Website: ulta-beauty
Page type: delivery-shipping
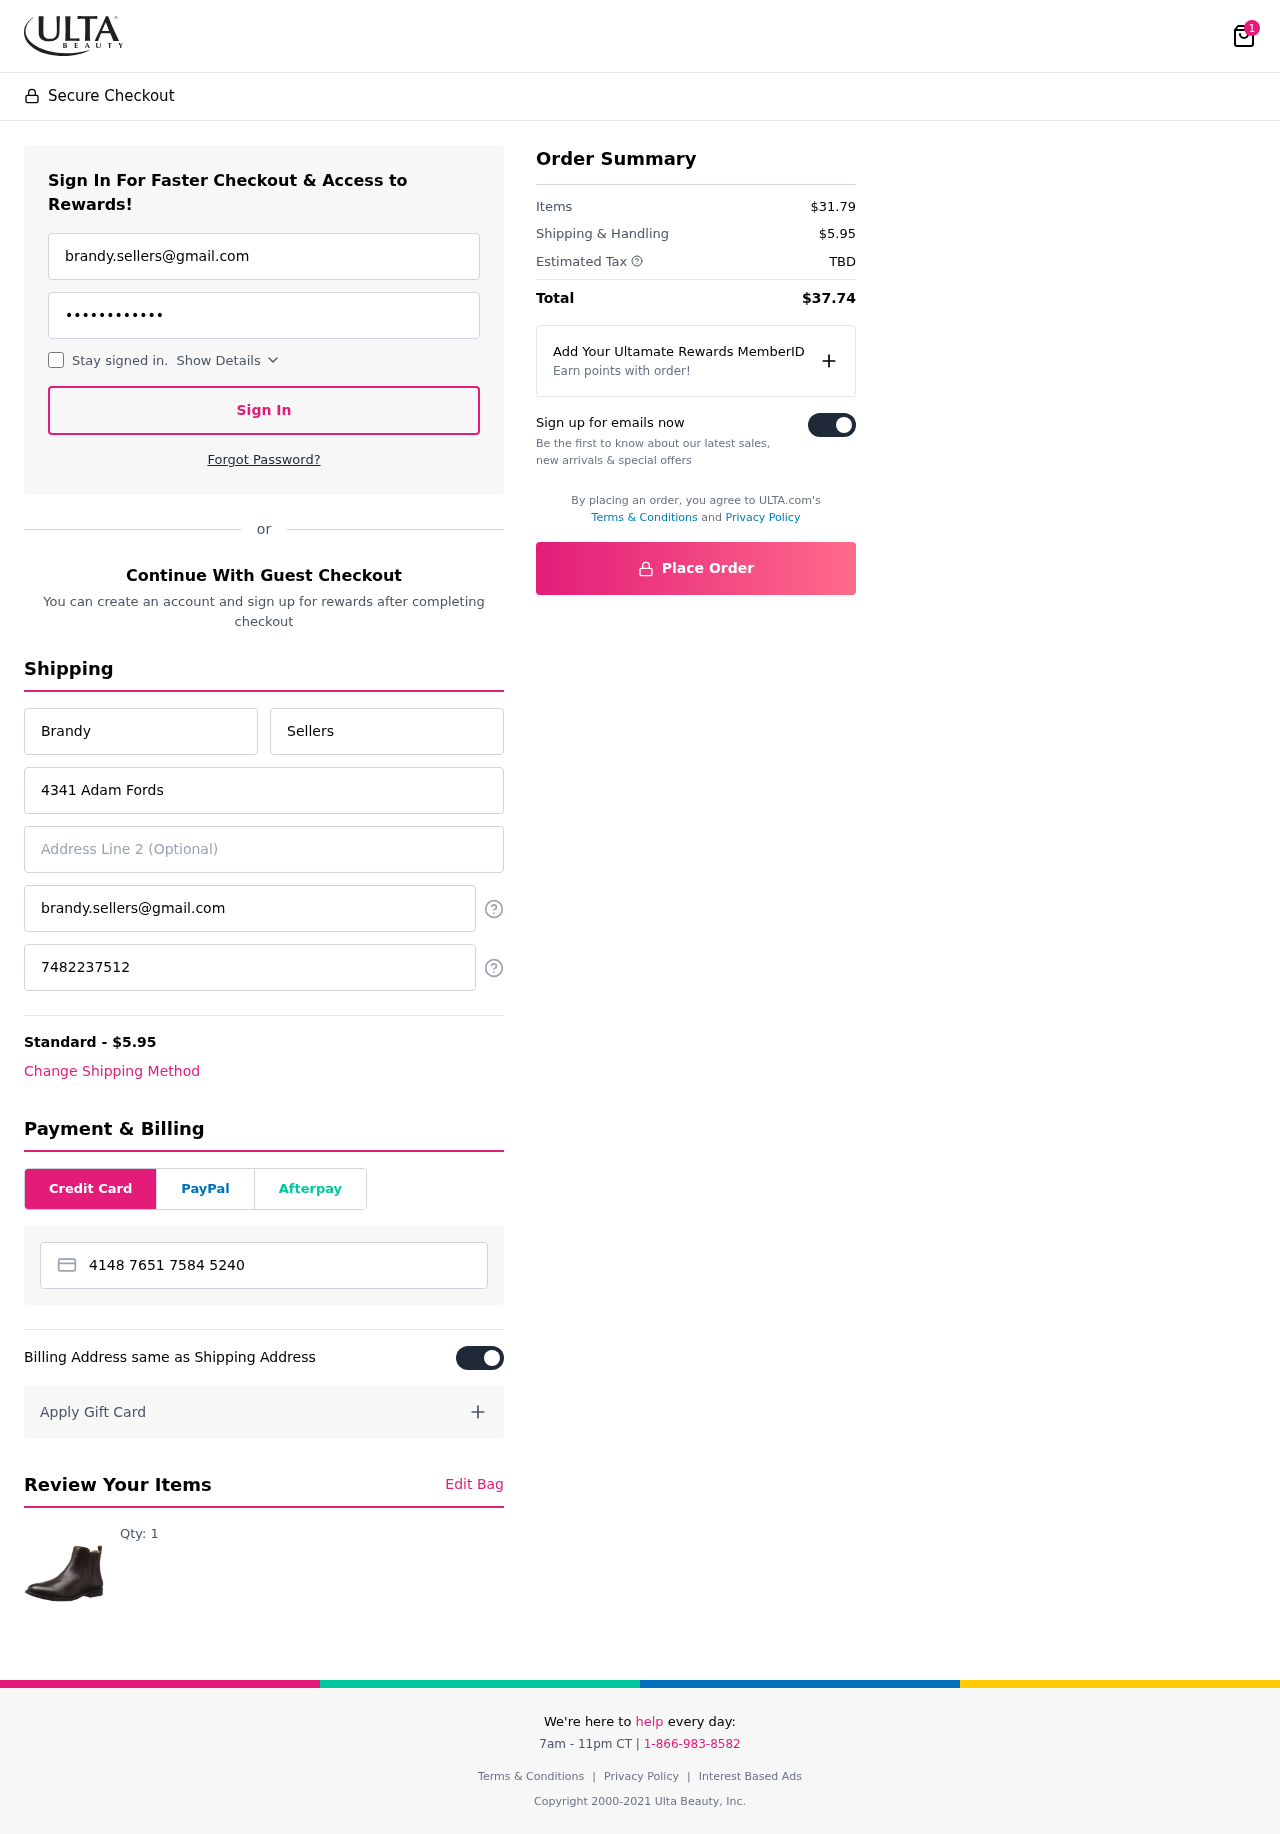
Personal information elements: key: PII_CARD_NUMBER
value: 4148 7651 7584 5240
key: PII_EMAIL
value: brandy.sellers@gmail.com
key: PII_EMAIL2
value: brandy.sellers@gmail.com
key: PII_FIRSTNAME
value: Brandy
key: PII_LASTNAME
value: Sellers
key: PII_PHONE
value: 7482237512
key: PII_STREET
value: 4341 Adam Fords
Product elements: key: PRODUCT1_QUANTITY
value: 1
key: PRODUCT1
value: Qty: 1
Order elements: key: ORDER_NUM_ITEMS
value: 1
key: ORDER_SHIPPING_COST
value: $5.95
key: ORDER_SUBTOTAL
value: $31.79
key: ORDER_TAX
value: TBD
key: ORDER_TOTAL
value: $37.74